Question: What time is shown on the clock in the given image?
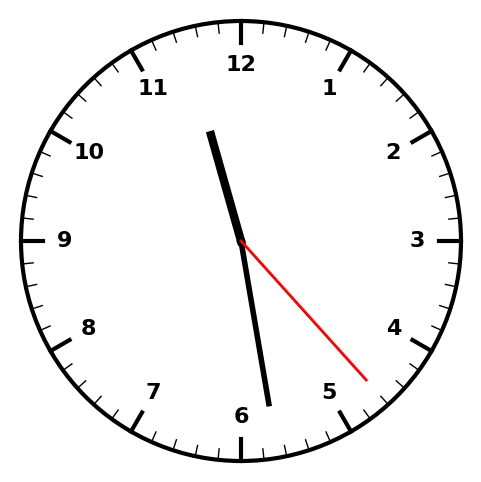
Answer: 11:28:23